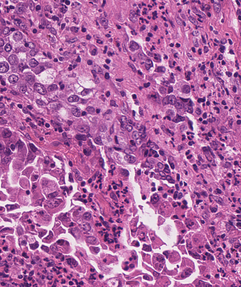
Tumor epithelial tissue: yes
Tumor-associated stroma tissue: yes
Normal tissue: no